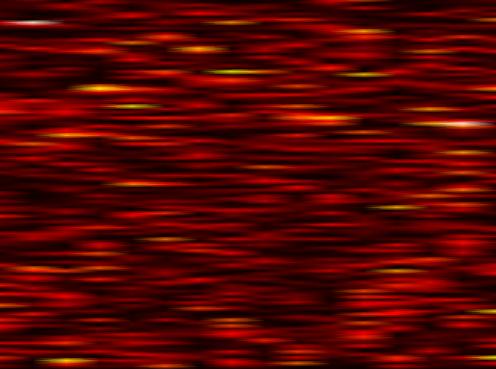
Label: OFDM